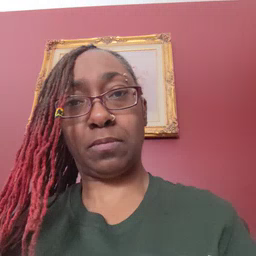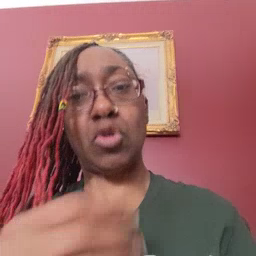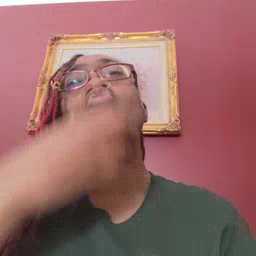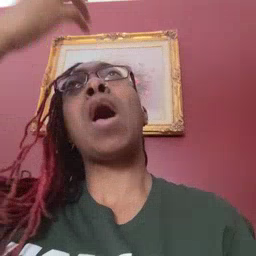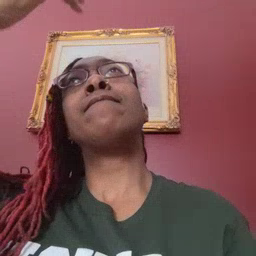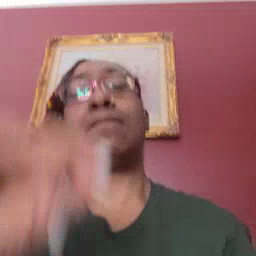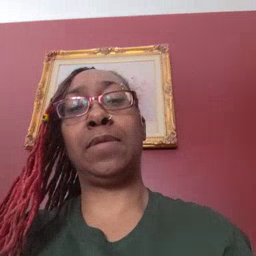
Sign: giraffe